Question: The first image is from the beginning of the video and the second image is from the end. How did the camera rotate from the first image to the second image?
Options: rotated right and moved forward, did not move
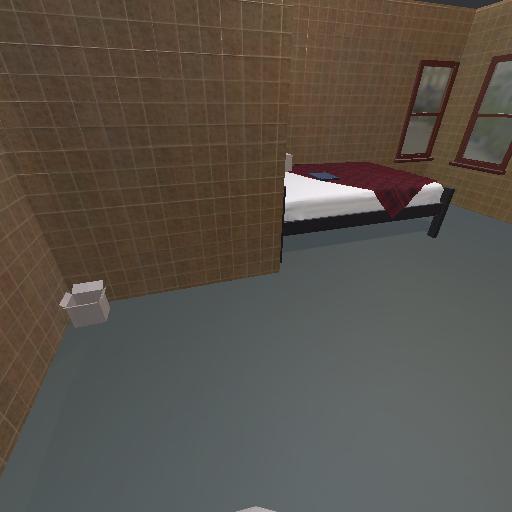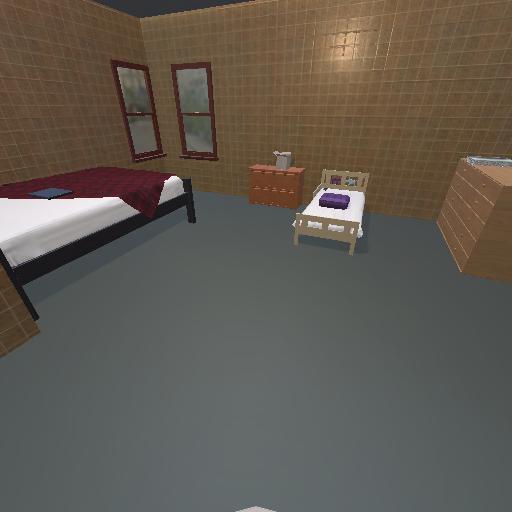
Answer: rotated right and moved forward